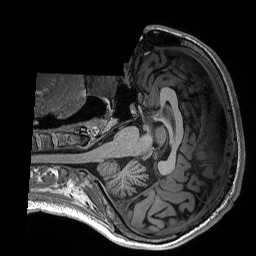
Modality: T1w
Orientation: axial
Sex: male